Interaction volume radius: 5 \u00c5
Interaction volume height: 35 \u00c5
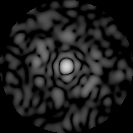
Disorder parameter: 0.7969